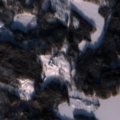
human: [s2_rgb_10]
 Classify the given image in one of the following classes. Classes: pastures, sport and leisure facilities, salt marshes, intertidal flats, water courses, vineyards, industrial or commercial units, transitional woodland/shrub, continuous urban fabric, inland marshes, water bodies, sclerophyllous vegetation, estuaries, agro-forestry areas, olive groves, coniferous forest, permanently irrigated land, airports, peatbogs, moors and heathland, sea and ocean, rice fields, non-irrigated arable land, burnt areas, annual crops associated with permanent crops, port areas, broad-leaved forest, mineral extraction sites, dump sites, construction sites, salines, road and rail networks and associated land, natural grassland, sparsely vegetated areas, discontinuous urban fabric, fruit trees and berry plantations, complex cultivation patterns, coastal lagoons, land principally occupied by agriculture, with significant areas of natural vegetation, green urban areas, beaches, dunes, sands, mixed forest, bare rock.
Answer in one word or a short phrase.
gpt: land principally occupied by agriculture, with significant areas of natural vegetation, coniferous forest, mixed forest, water bodies